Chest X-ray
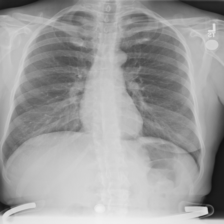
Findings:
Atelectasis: negative
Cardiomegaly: negative
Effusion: negative
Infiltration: negative
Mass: negative
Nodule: negative
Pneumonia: negative
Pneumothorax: negative
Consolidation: negative
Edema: negative
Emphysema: negative
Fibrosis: negative
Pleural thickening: negative
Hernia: negative